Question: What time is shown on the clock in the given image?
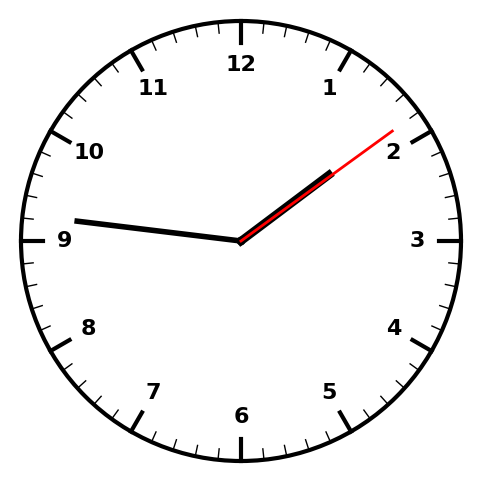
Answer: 01:46:09